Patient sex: M
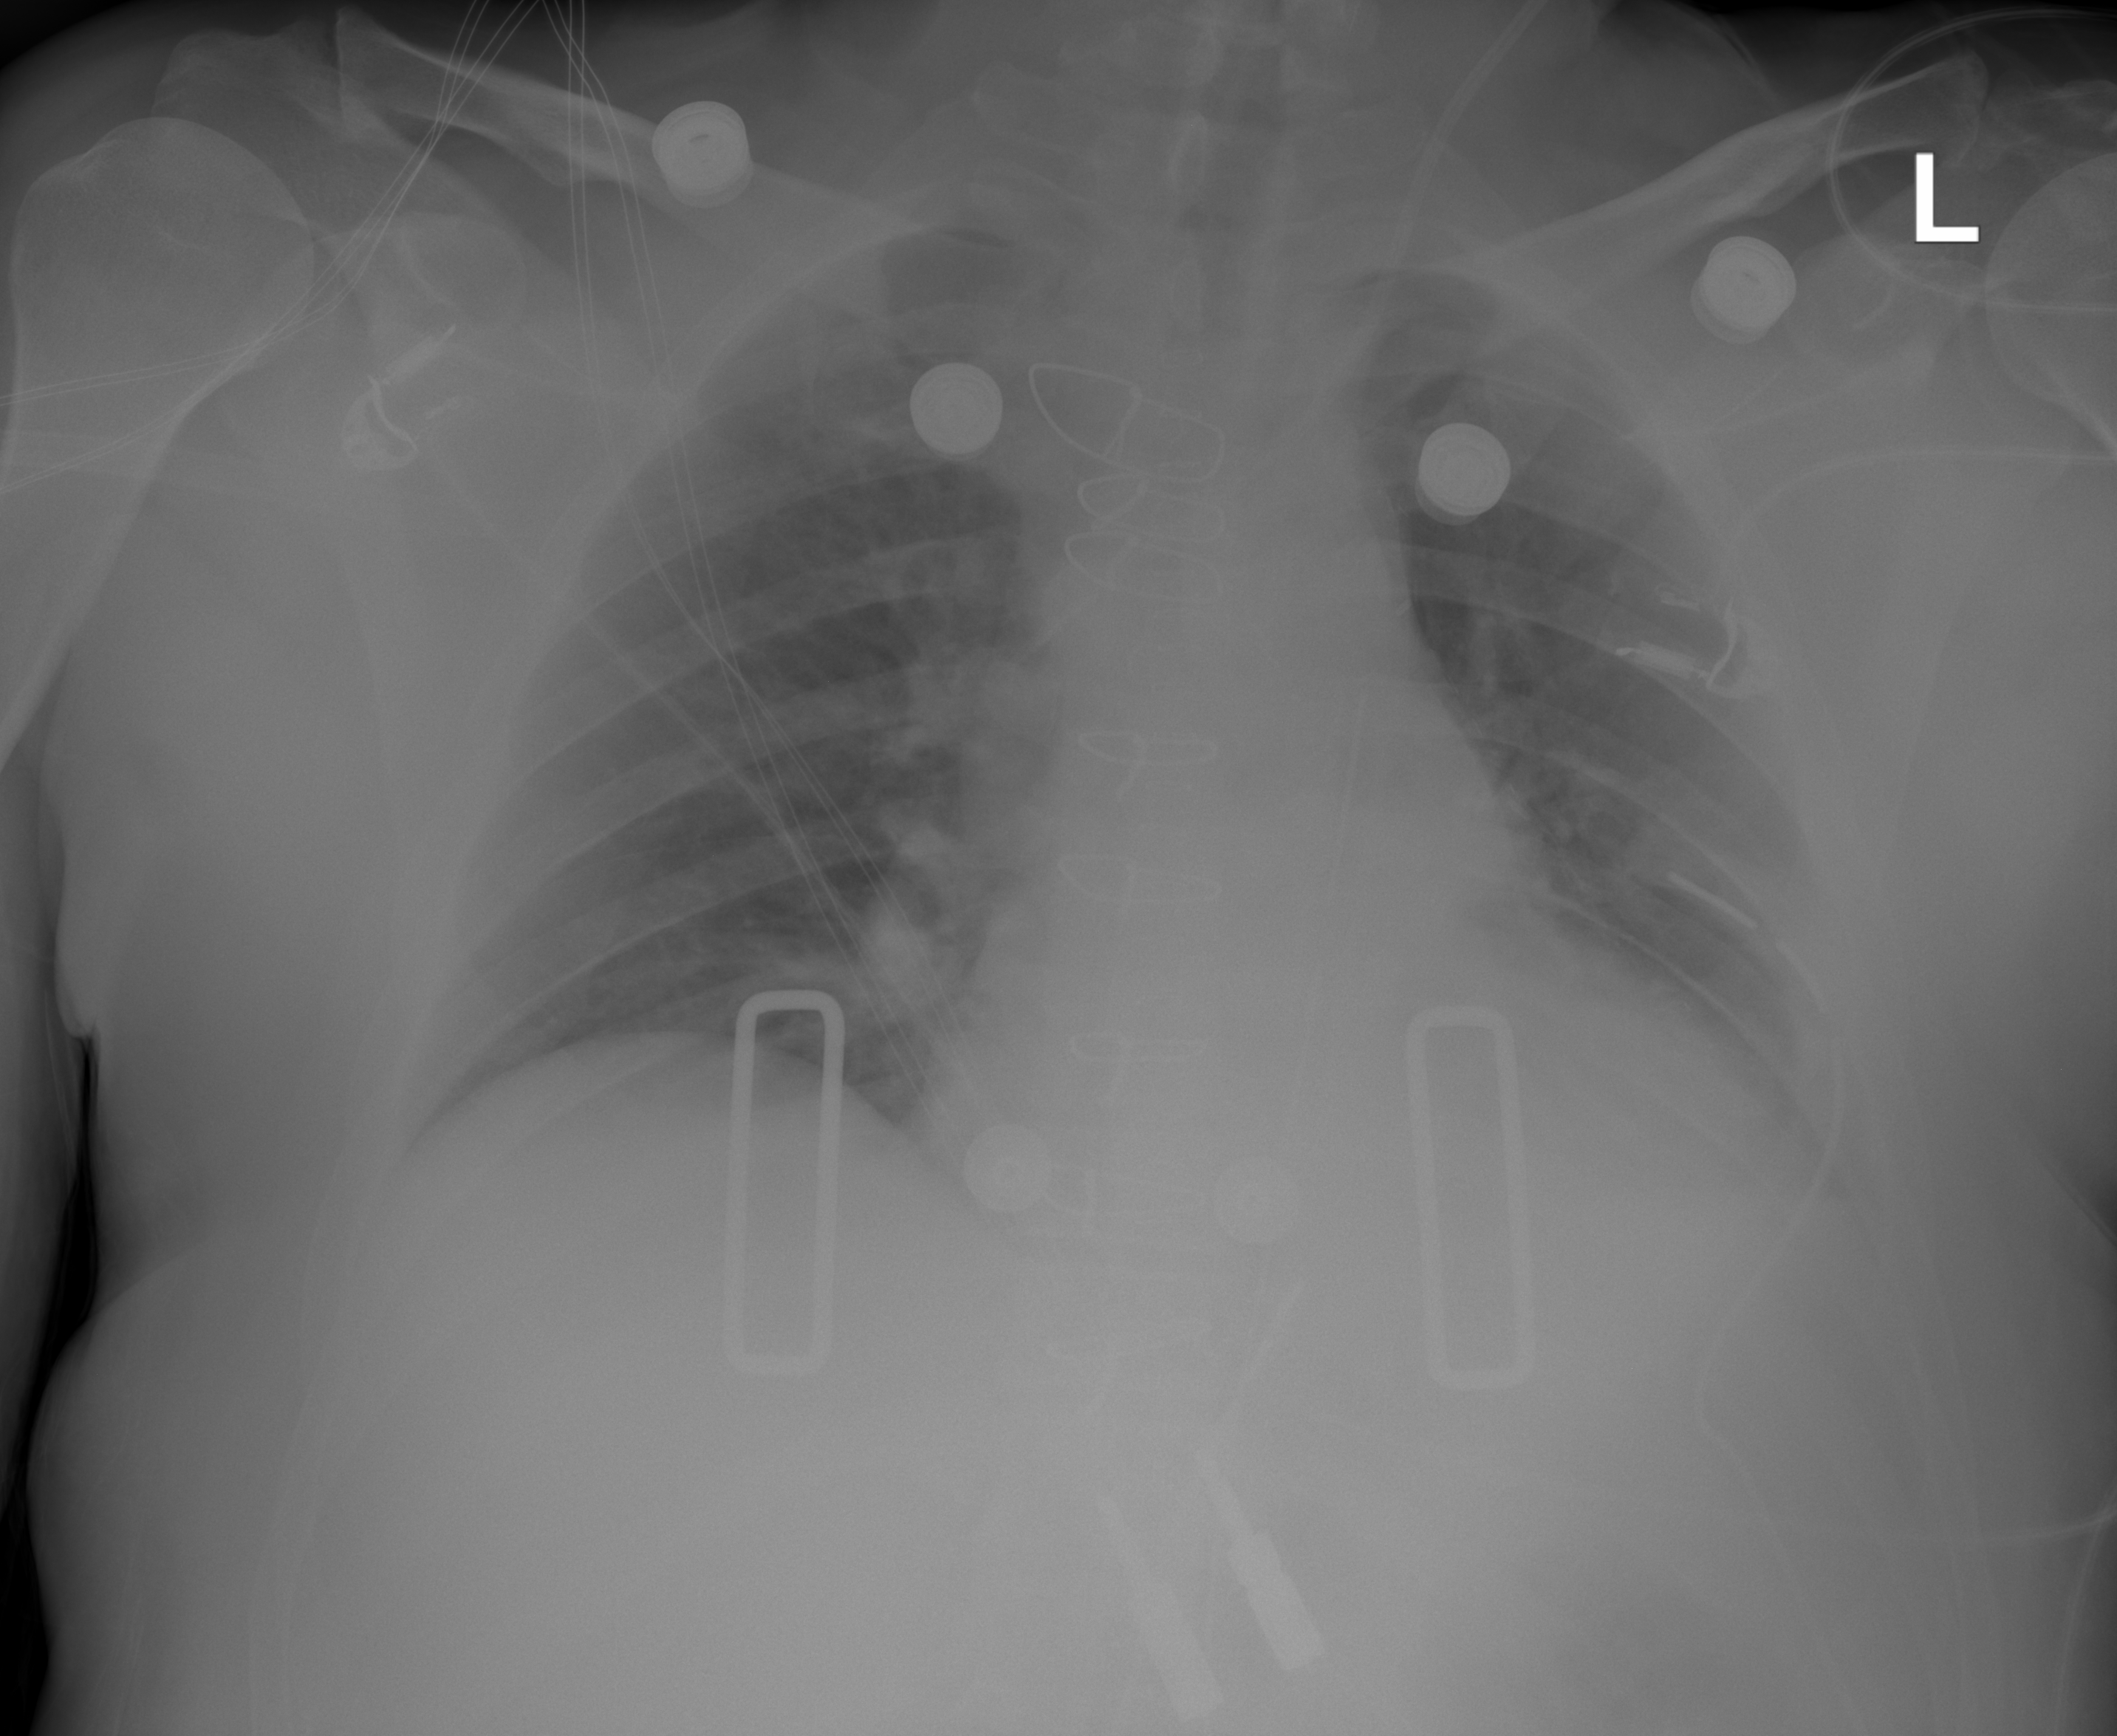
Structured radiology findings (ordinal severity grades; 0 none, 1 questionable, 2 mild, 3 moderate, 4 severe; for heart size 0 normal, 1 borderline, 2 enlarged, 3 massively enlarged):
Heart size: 0
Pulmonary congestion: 0
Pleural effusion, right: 0
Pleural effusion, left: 1
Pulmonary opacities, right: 0
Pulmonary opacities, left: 0
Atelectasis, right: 0
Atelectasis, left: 2